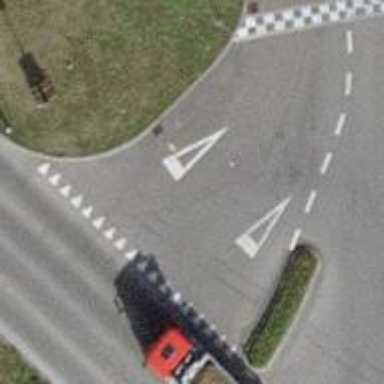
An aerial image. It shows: Road with "give way" sign.